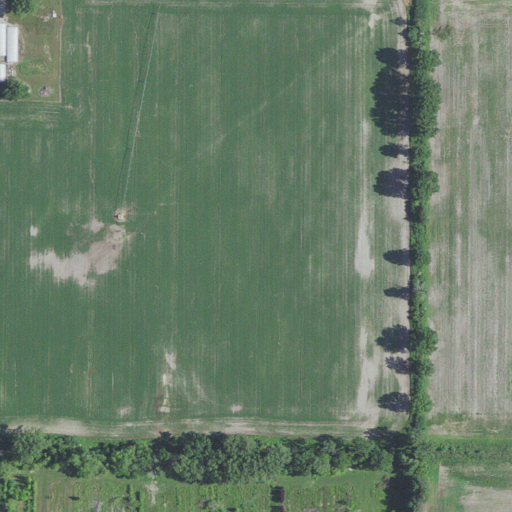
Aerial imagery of valley in Michigan named Elm Valley containing cultivated crops, low intensity development, medium intensity development, and open development